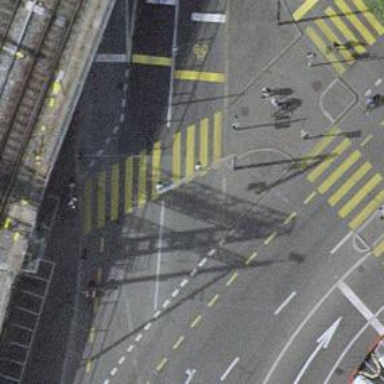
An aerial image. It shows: Asphalt footway with crossing equipped with traffic signals.